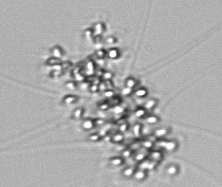
Label: Chaetoceros_didymus_TAG_external_flagellate